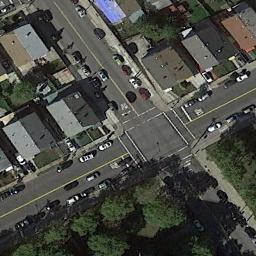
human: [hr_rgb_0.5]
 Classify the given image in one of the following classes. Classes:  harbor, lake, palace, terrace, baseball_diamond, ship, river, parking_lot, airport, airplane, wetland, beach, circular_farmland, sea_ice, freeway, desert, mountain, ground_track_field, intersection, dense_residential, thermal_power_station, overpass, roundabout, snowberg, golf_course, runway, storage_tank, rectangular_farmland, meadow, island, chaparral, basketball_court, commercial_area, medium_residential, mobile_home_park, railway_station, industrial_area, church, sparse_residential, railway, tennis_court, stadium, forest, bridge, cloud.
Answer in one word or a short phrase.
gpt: intersection